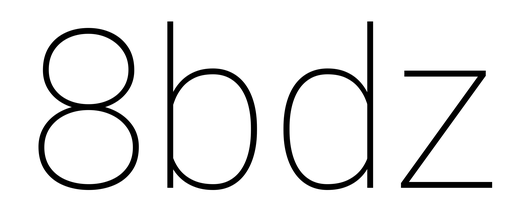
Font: Roboto_Thin